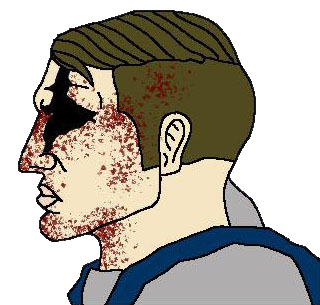
Label: 4_Yes_Chad